Chest X-ray:
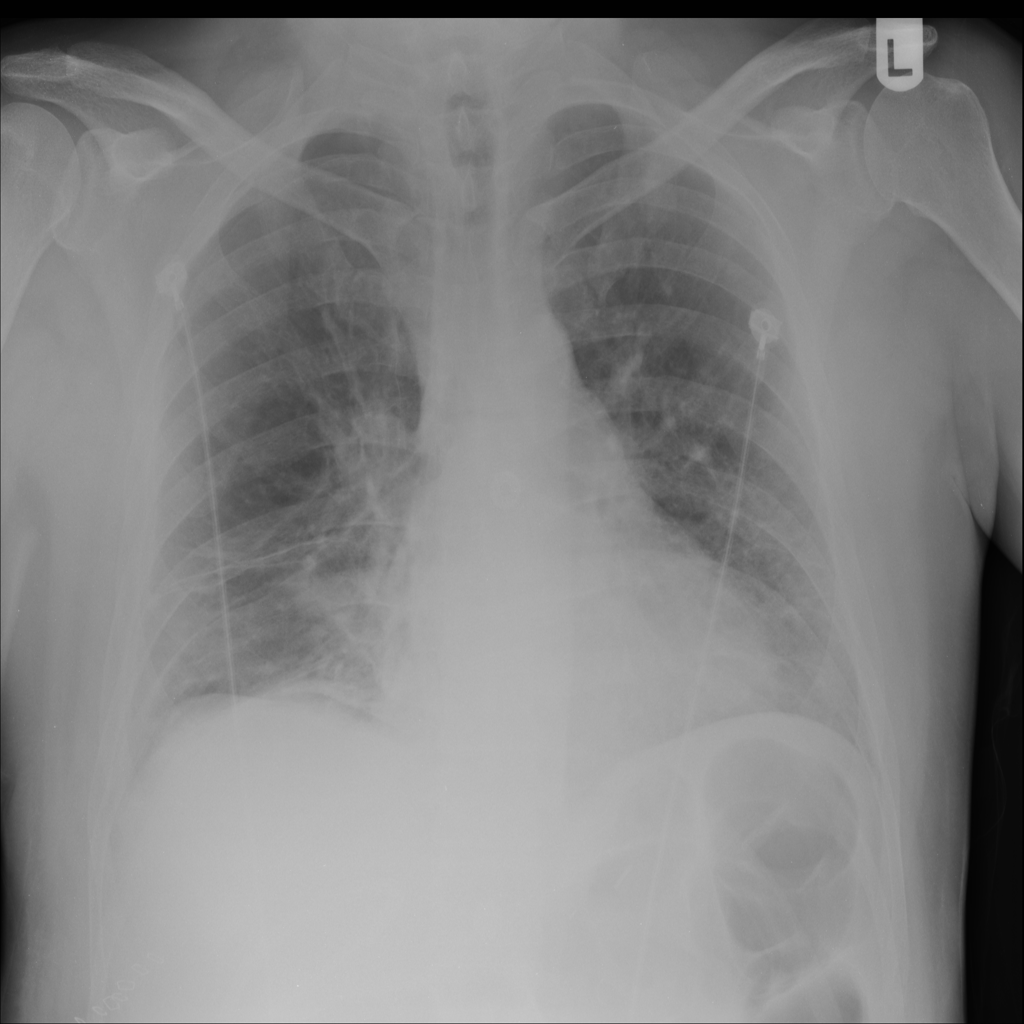
Findings: Consolidation, Effusion, Pneumothorax
No abnormal finding: no